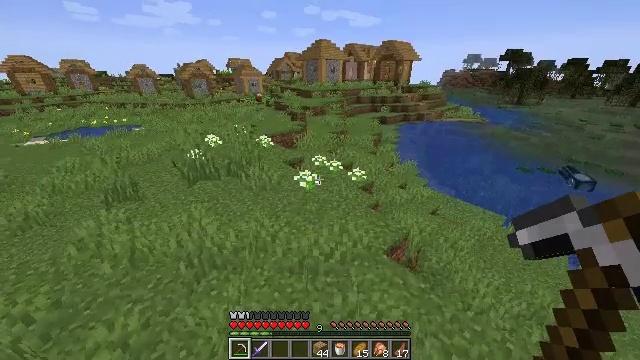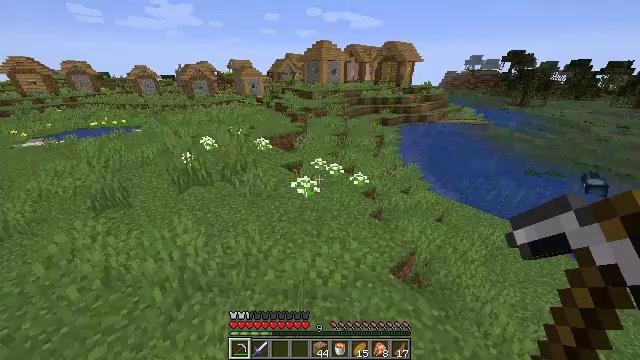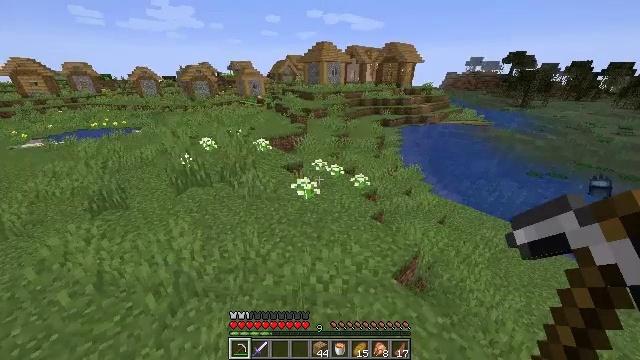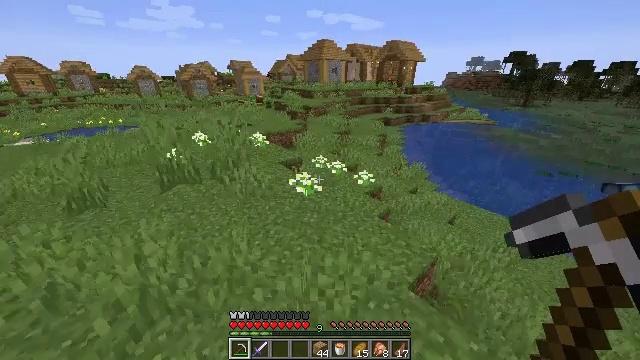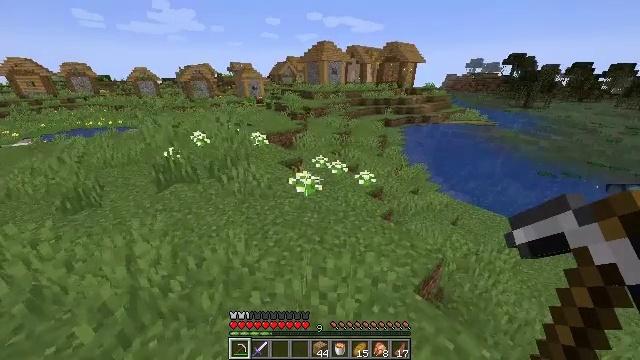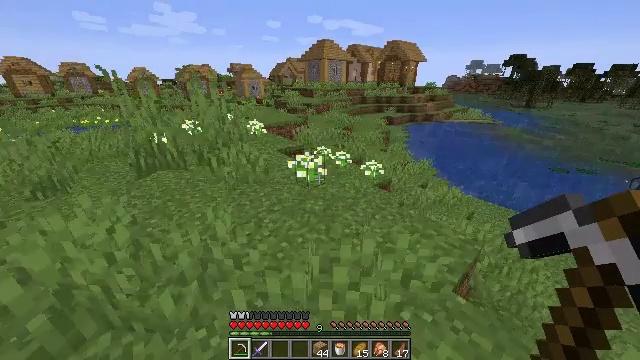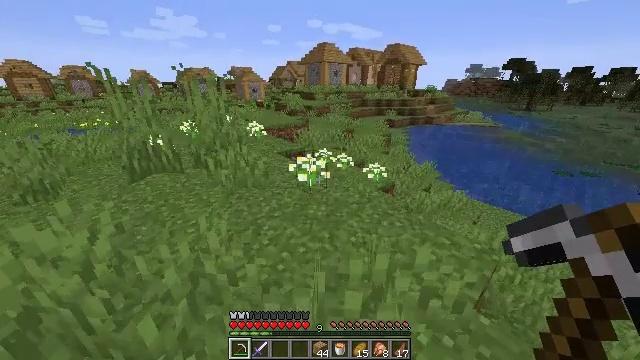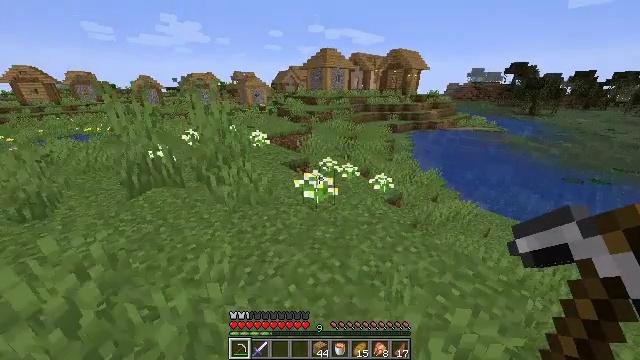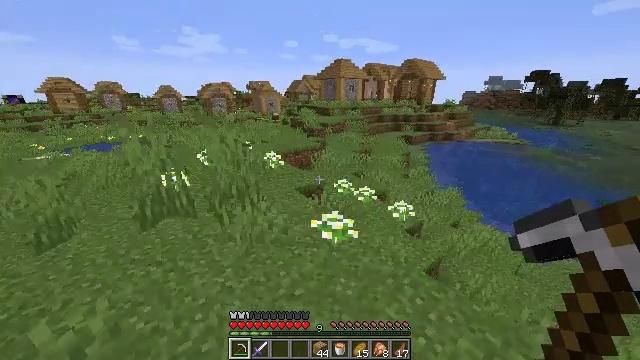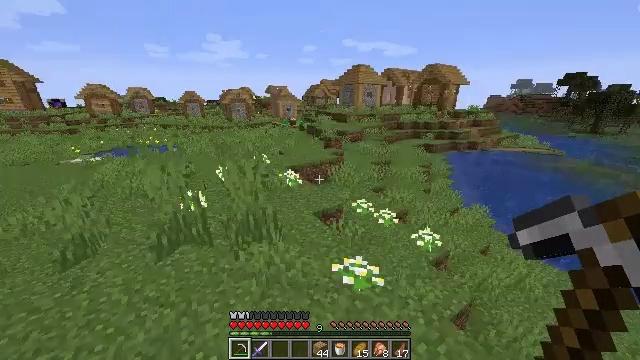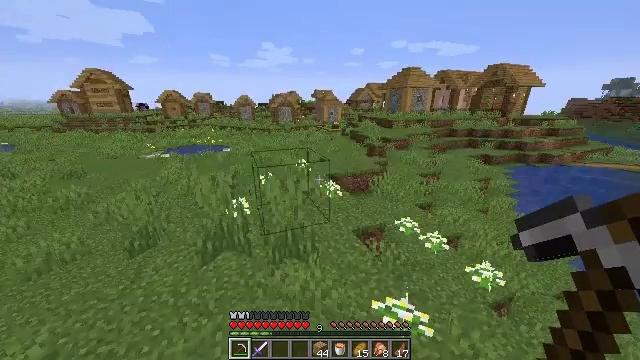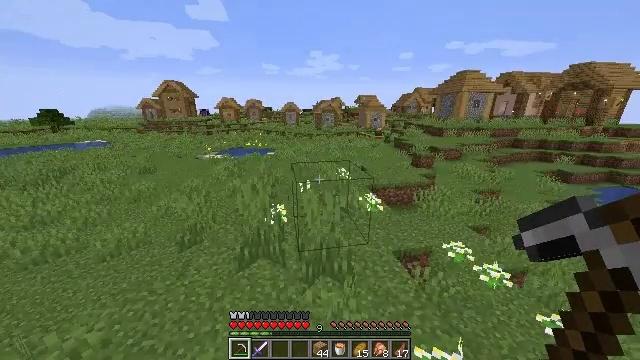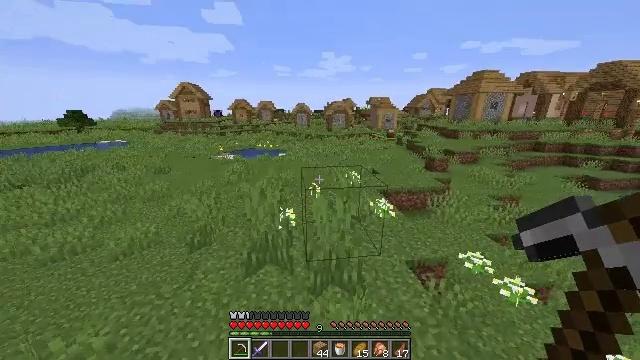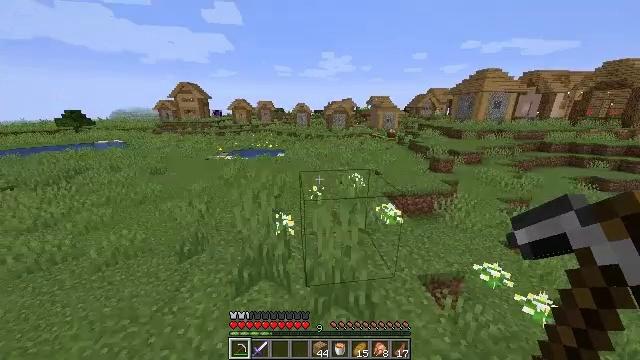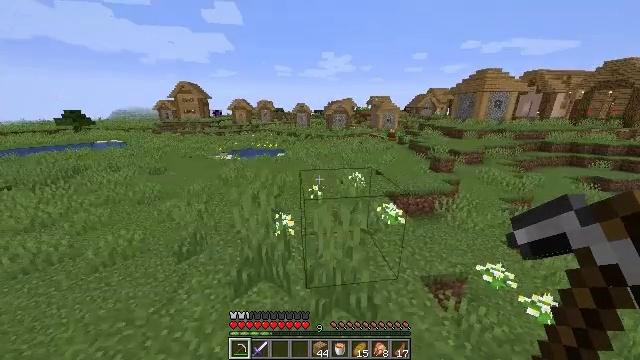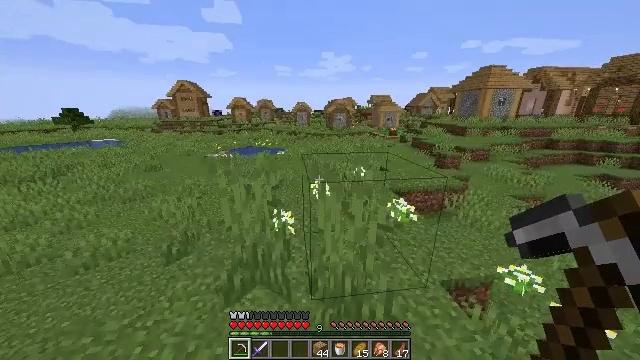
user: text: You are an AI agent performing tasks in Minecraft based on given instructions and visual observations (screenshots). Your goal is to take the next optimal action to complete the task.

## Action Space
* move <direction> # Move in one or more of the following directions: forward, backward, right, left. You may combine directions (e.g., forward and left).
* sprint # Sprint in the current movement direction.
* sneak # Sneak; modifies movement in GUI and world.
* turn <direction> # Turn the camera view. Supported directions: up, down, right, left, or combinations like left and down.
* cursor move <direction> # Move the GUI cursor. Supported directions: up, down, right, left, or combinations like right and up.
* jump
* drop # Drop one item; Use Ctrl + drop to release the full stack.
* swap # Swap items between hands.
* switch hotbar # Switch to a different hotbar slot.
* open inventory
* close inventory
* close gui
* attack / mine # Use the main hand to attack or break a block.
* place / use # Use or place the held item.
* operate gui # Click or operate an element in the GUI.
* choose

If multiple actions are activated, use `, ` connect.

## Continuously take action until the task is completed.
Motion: motion action
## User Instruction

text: Break soul soil to pick it up.
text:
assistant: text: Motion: move forward and move left, sprint, jump
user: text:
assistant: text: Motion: move forward and move left, sprint, jump
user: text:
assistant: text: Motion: move forward and move left, sprint, jump
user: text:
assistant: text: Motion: move forward and move left, sprint, jump
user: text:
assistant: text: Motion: move forward and move left, sprint, jump
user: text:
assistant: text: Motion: move forward and move left, sprint, jump
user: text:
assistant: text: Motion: move forward and move left, sprint, jump
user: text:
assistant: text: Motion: move forward and move left, sprint, turn left and up, jump
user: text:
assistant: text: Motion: move forward and move left, sprint, turn left, jump
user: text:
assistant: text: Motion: move forward and move left, sprint, turn left, jump
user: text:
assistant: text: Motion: move forward and move left, sprint, turn left and up, jump
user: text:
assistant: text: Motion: move forward and move left, sprint, turn left, jump
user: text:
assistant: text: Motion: move forward and move left, sprint, jump
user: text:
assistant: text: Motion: move forward and move left, sprint, jump
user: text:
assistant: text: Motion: move forward and move left, sprint, jump
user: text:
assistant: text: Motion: move forward and move left, sprint, jump
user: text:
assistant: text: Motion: move forward and move left, sprint, jump
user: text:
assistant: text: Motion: move forward and move left, sprint, jump
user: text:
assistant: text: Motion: move forward and move left, sprint, jump
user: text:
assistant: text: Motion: move forward and move left, sprint, jump
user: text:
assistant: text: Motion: move forward and move left, sprint, jump
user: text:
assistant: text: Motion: move forward and move left, sprint, turn left, jump
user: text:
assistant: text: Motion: move forward and move left, sprint, turn left, jump
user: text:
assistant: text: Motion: move forward and move left, sprint, turn left and up, jump
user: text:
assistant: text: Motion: move forward and move left, sprint, turn left, jump
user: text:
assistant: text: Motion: move forward and move left, sprint, jump
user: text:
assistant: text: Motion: move forward and move left, sprint, jump
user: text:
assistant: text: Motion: move forward and move left, sprint, jump
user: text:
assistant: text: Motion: move forward and move left, sprint, jump
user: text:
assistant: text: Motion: move forward, sprint, jump